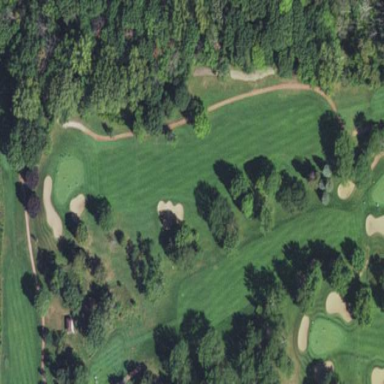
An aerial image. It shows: Well-maintained grassy golf fairway for the sport of golf.